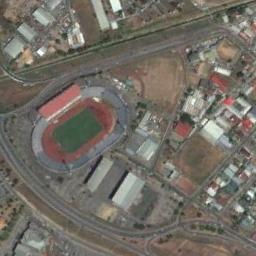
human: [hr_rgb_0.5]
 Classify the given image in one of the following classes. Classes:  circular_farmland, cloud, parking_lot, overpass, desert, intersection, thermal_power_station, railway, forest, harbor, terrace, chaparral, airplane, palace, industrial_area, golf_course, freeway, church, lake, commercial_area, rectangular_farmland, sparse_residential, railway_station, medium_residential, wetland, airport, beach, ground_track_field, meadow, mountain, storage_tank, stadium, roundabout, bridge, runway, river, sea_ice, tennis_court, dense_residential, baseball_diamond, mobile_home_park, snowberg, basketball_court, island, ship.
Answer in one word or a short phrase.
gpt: stadium